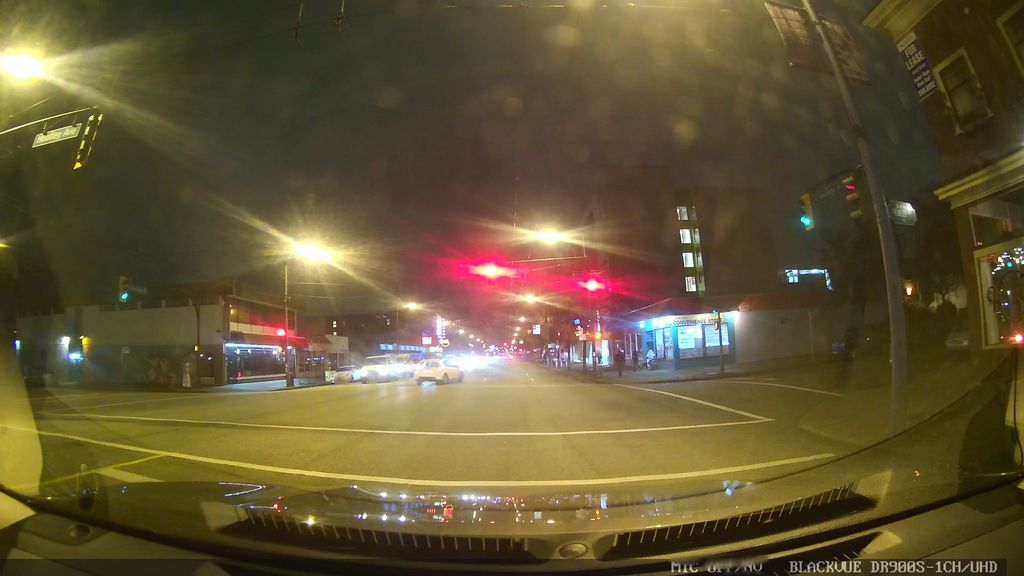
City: vancouver